Field crop: tomato
Growth stage: 1
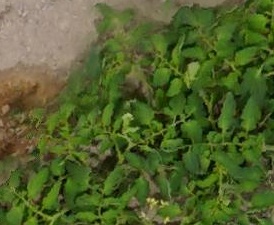
Species: tomato